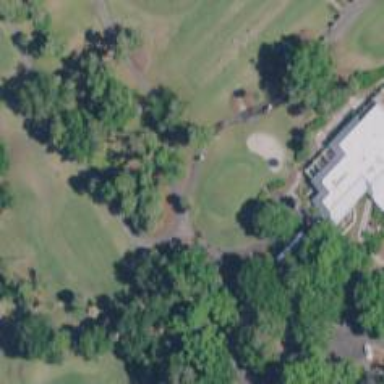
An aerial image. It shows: Path for golf carts.